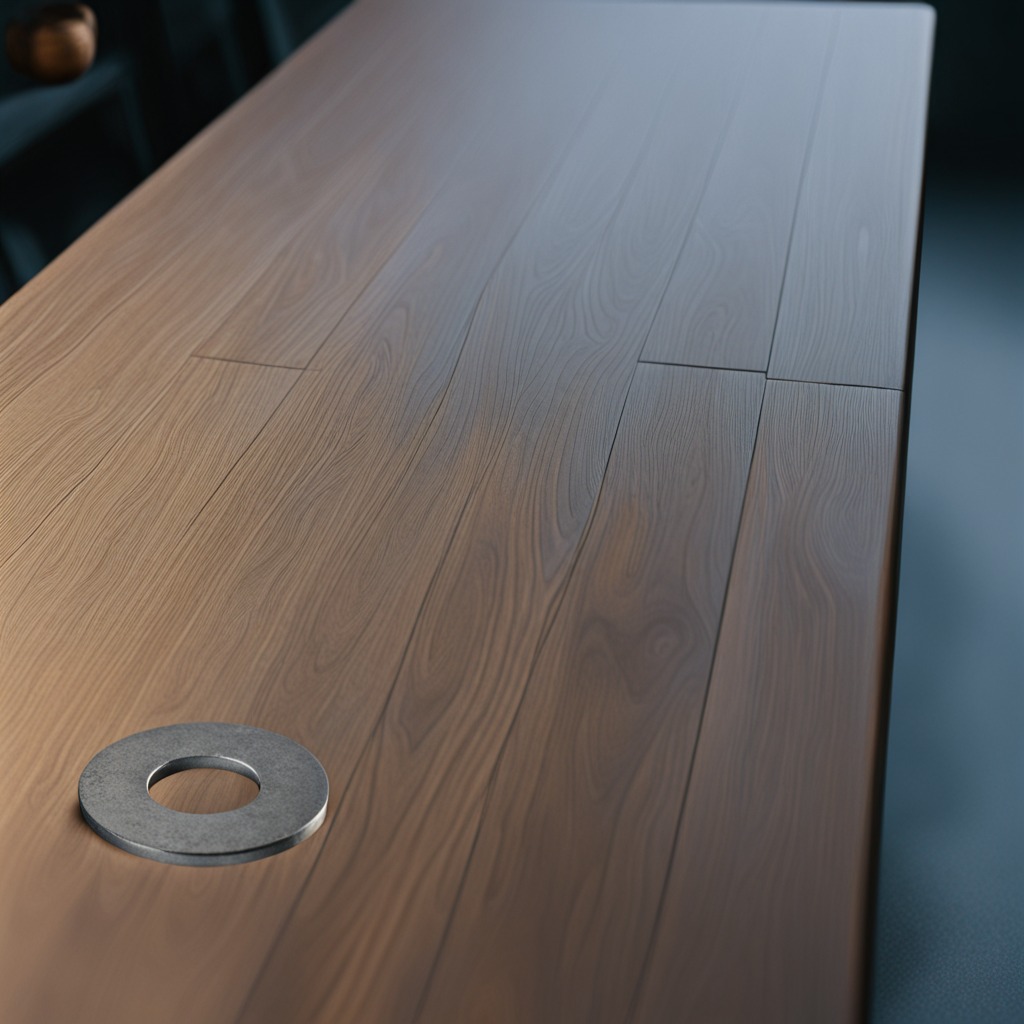
A flat metal washer lying on a table with faint burn marks in a small garage at twilight.